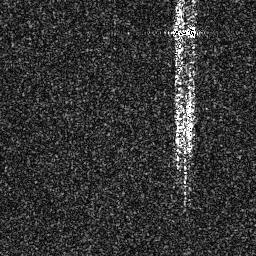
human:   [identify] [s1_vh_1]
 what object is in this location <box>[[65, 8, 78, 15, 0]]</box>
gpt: <ref>1 medium ship at the top right</ref>